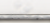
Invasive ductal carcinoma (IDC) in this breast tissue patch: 0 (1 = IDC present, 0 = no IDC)